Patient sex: F
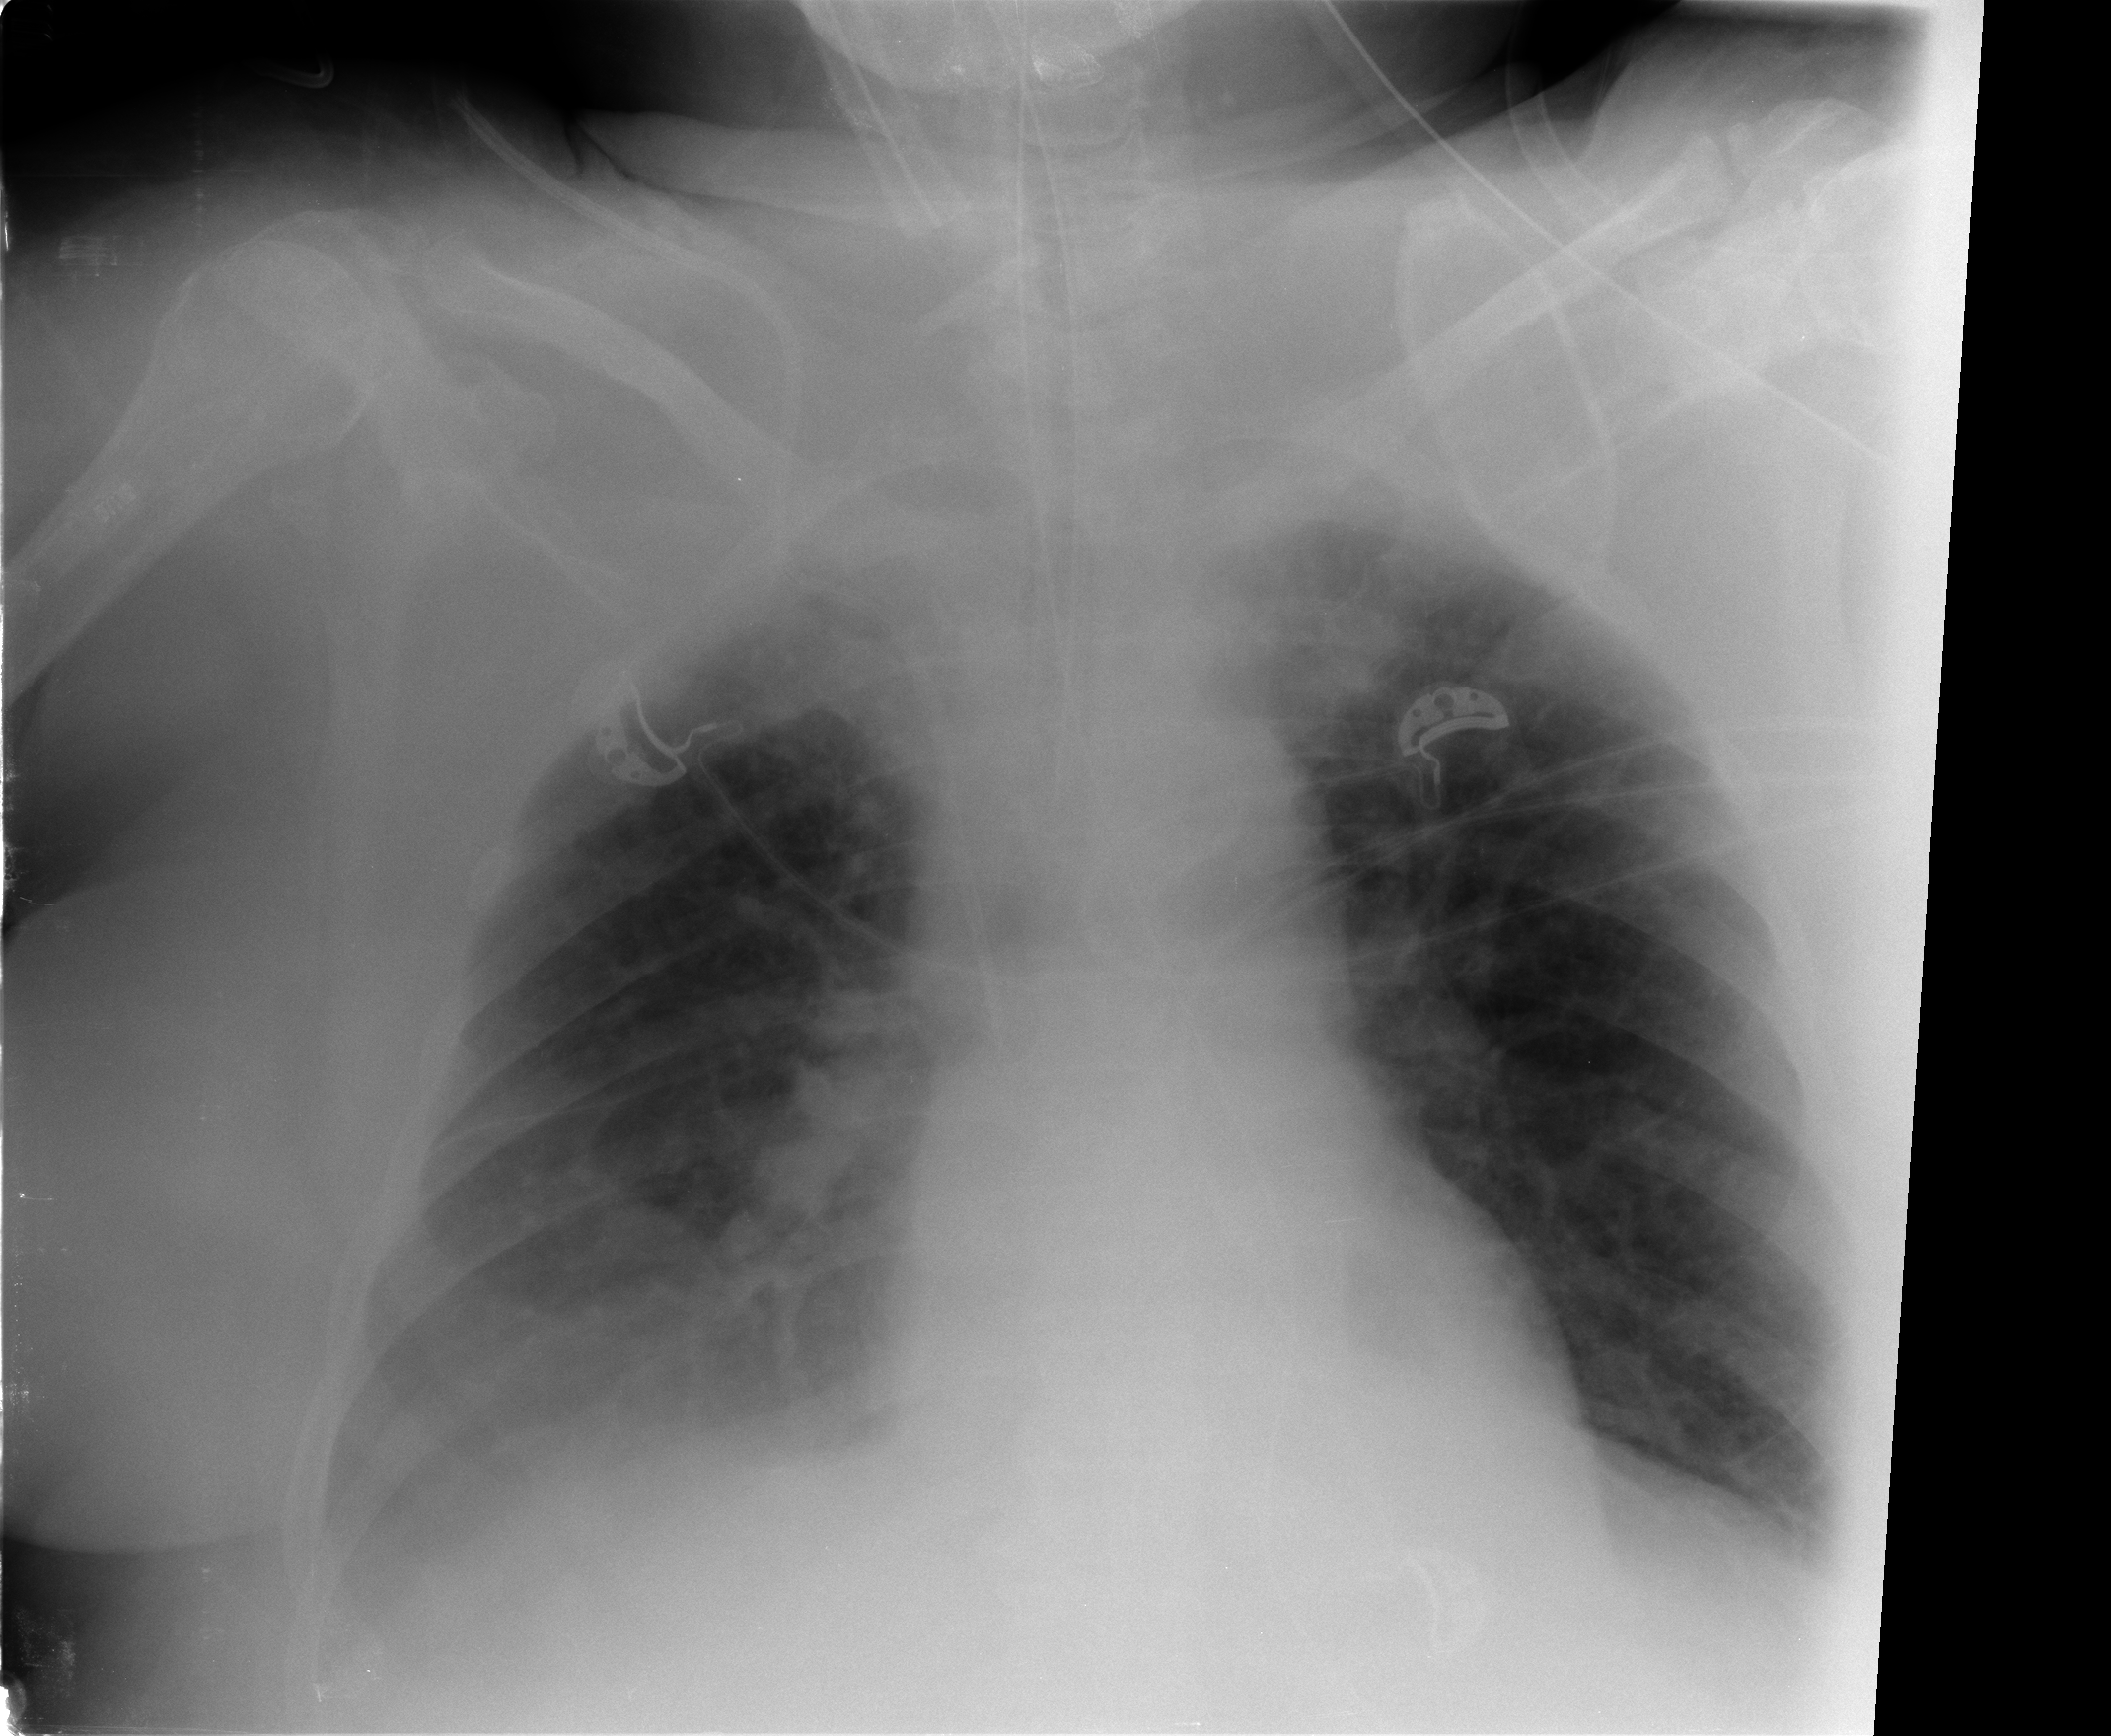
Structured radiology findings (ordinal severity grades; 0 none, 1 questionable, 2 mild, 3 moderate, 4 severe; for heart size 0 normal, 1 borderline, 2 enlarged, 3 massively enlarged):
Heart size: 0
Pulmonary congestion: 0
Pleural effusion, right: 3
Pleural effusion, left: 0
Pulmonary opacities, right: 0
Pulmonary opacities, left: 0
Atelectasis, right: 0
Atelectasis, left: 0